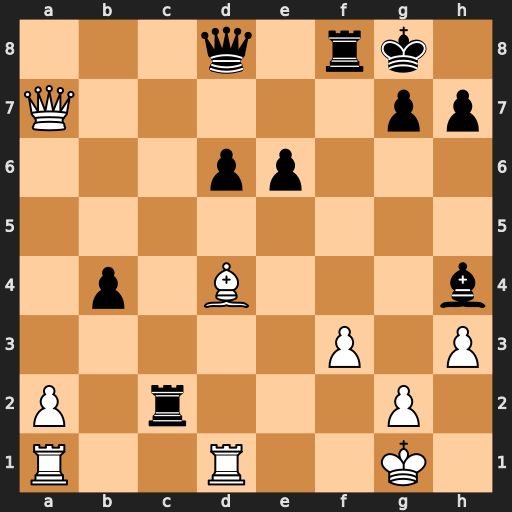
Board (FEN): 3q1rk1/Q5pp/3pp3/8/1p1B3b/5P1P/P1r3P1/R2R2K1
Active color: w
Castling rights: -
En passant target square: -
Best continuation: Qxg7#